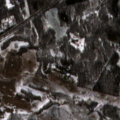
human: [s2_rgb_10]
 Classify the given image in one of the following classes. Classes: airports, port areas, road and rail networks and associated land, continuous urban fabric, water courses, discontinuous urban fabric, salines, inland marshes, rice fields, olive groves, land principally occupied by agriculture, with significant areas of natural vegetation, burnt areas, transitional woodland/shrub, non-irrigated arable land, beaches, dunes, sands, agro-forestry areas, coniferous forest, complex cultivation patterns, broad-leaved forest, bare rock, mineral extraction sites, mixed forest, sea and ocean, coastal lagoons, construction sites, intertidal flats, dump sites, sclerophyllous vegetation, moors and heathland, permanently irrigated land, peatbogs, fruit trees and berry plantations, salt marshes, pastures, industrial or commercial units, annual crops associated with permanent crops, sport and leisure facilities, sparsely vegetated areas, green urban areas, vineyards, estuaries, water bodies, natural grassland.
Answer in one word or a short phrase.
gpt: non-irrigated arable land, complex cultivation patterns, land principally occupied by agriculture, with significant areas of natural vegetation, broad-leaved forest, mixed forest